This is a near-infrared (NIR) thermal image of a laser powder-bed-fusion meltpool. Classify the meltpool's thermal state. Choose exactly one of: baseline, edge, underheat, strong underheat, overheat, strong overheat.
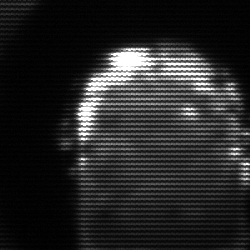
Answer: baseline